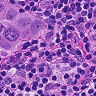
Metastatic tissue present: yes